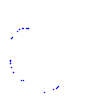
Particle: kaon